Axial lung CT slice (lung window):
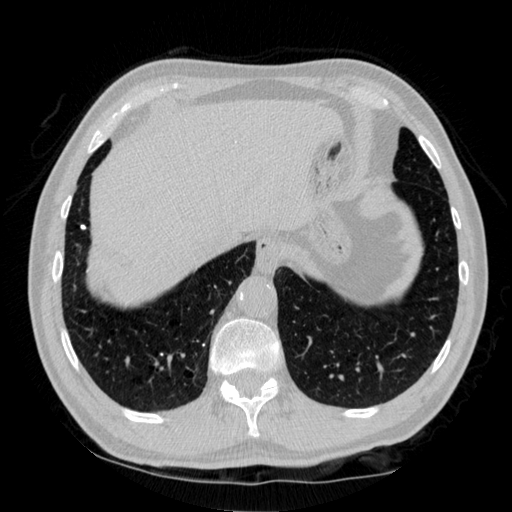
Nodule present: yes
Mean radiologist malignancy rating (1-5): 1